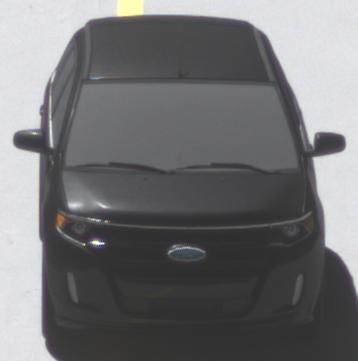
Make: Ford
Model: Edge
Detailed model: Gen. 1 Facelift
Model produced from: 2010
Model produced until: 2015
Doors: 5
Color: black
Road condition: dry road
Daytime: midday
Contrast: high contrast